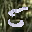
Label: 5